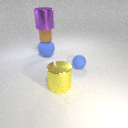
small brown rubber cylinder below large purple metal cylinder